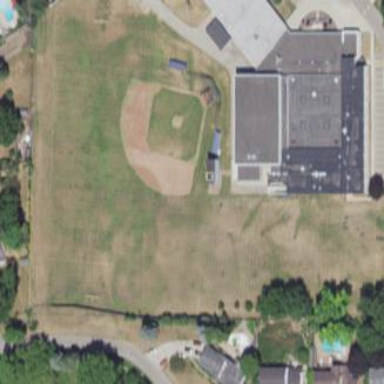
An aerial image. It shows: Baseball pitch for leisure land.